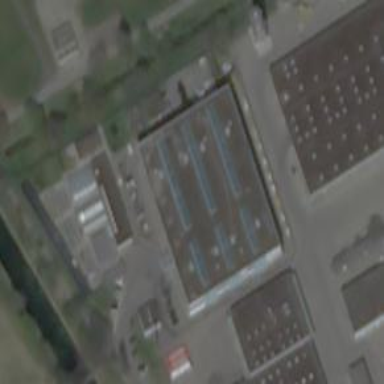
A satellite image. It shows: Transportation building.